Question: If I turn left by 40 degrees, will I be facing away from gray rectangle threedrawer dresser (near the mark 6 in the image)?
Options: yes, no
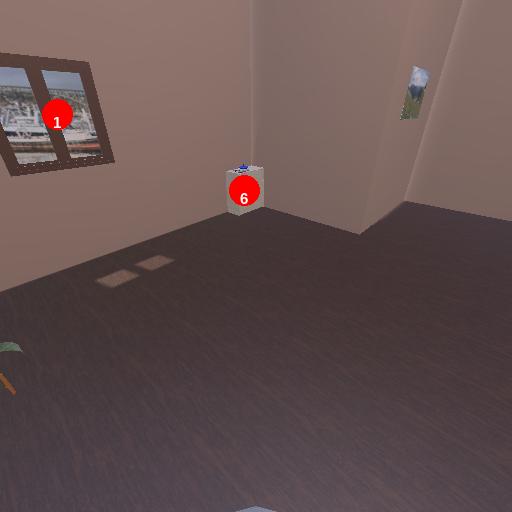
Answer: yes